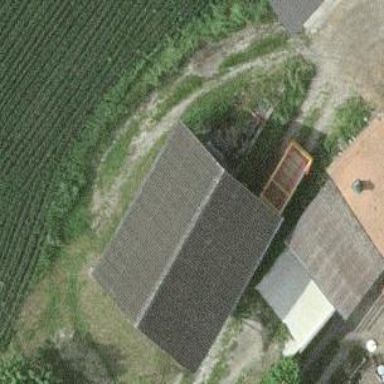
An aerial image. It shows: Shed building.